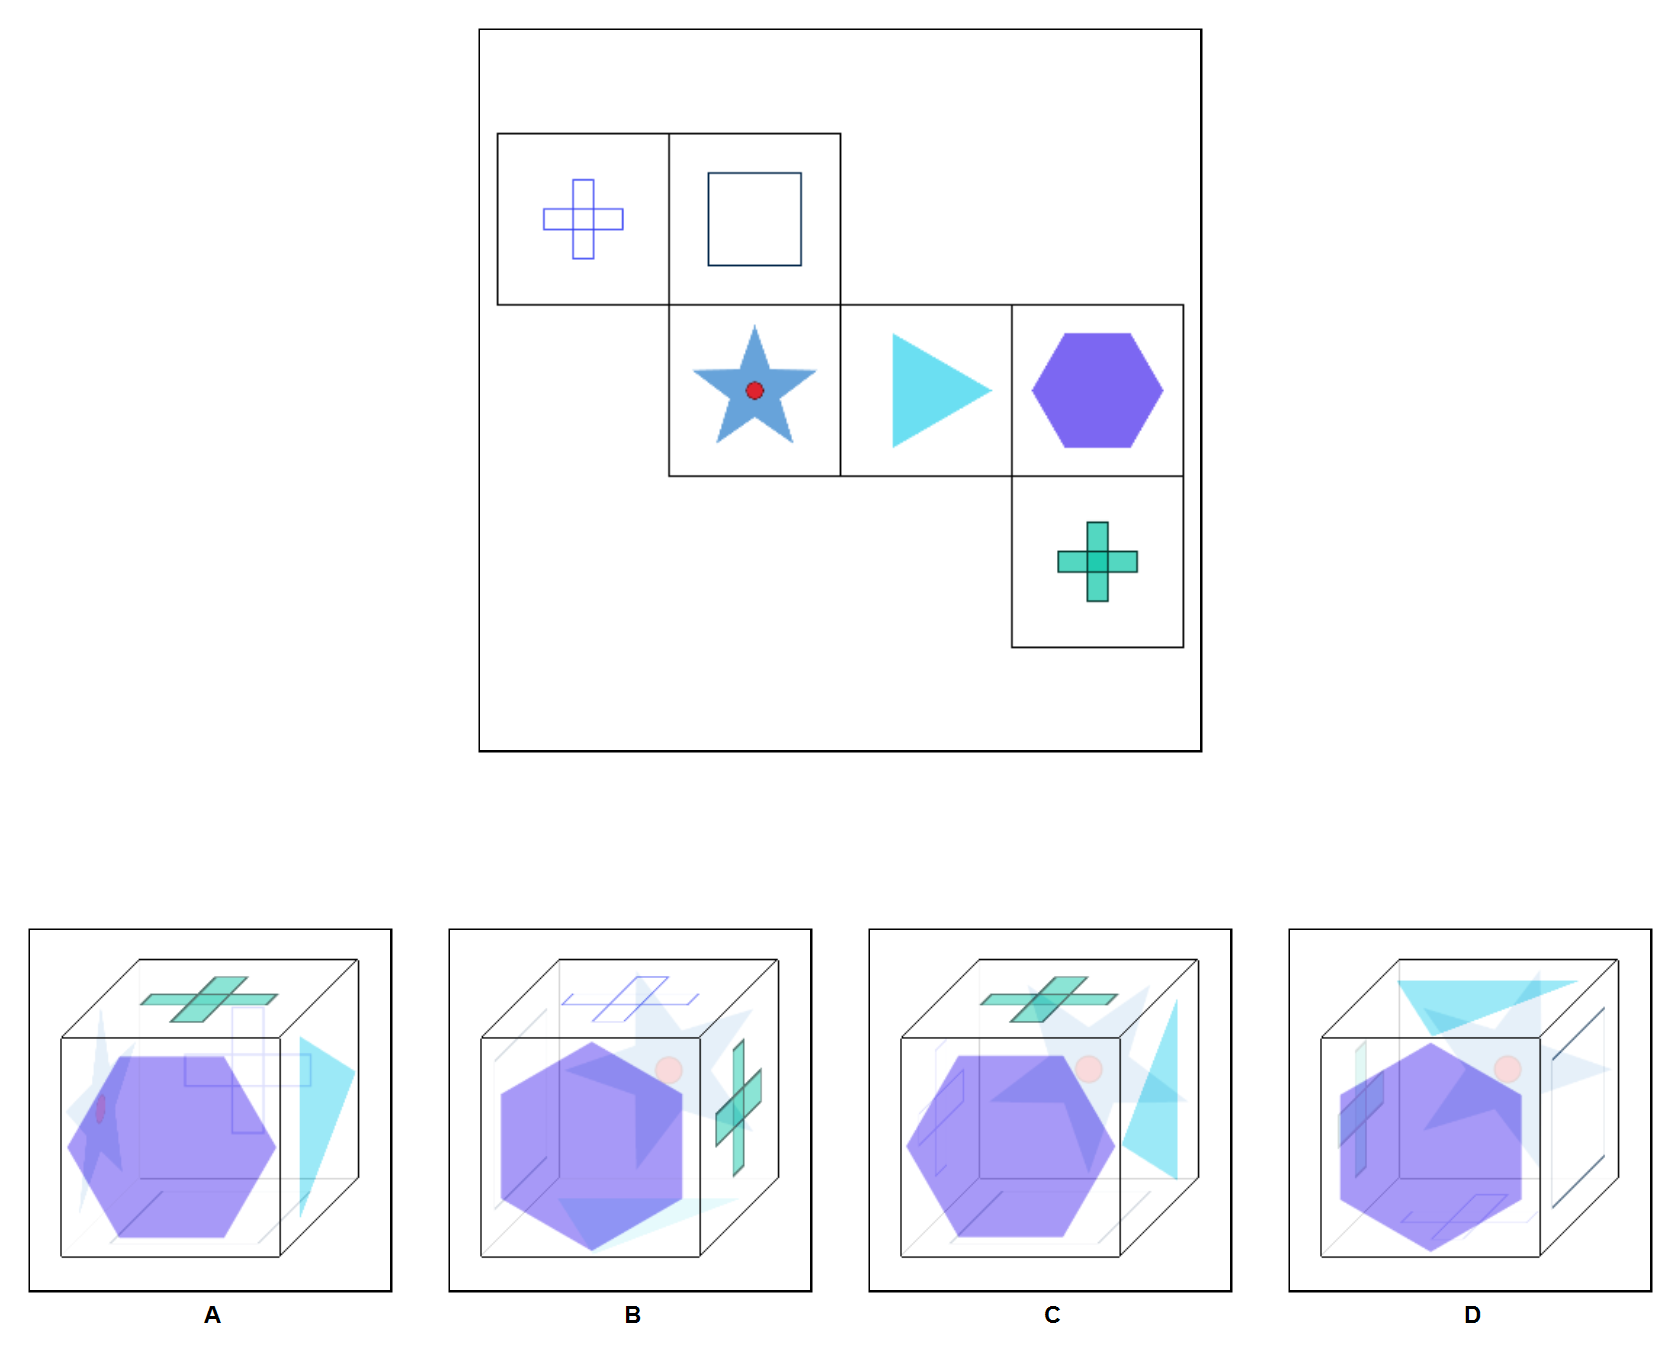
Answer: A